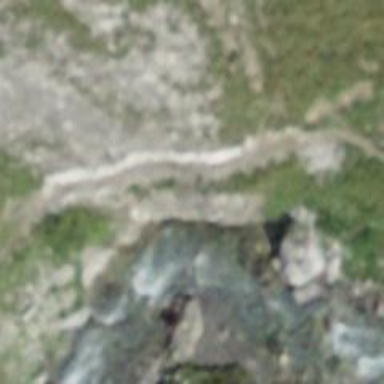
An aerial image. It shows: Cliff in nature.